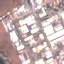
Land use / land cover class: Industrial